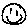
Label: smiley face